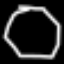
Label: octagon